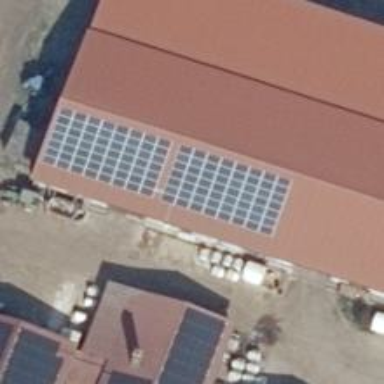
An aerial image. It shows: Small solar photovoltaic panel used as generator to produce electricity.